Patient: sex M, age 52
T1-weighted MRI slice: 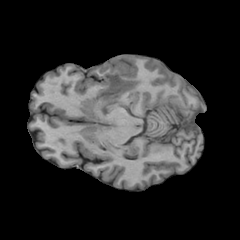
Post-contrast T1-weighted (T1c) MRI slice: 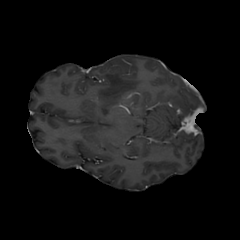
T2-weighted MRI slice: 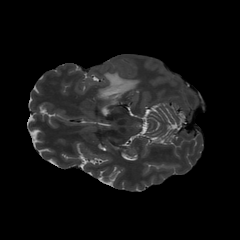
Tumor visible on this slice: yes
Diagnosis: Glioblastoma, IDH-wildtype
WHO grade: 4